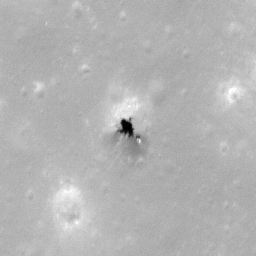
Pit: Copernicus 2
Host crater: Copernicus
Host type: impact_melt
Lunar coordinates: latitude 9.931, longitude 340.73